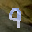
Label: 9